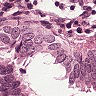
Metastatic tissue present: yes